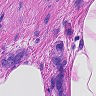
Metastatic tissue present: yes